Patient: sex M, age 64
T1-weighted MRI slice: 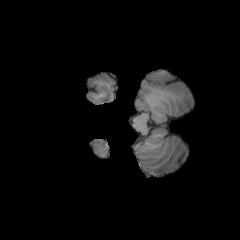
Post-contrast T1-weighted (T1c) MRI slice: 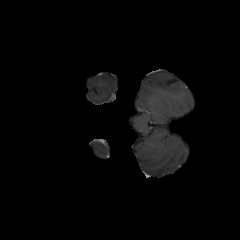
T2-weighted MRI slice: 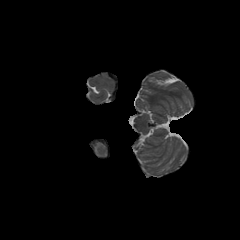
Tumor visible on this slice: no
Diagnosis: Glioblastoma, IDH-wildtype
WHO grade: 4